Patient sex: M
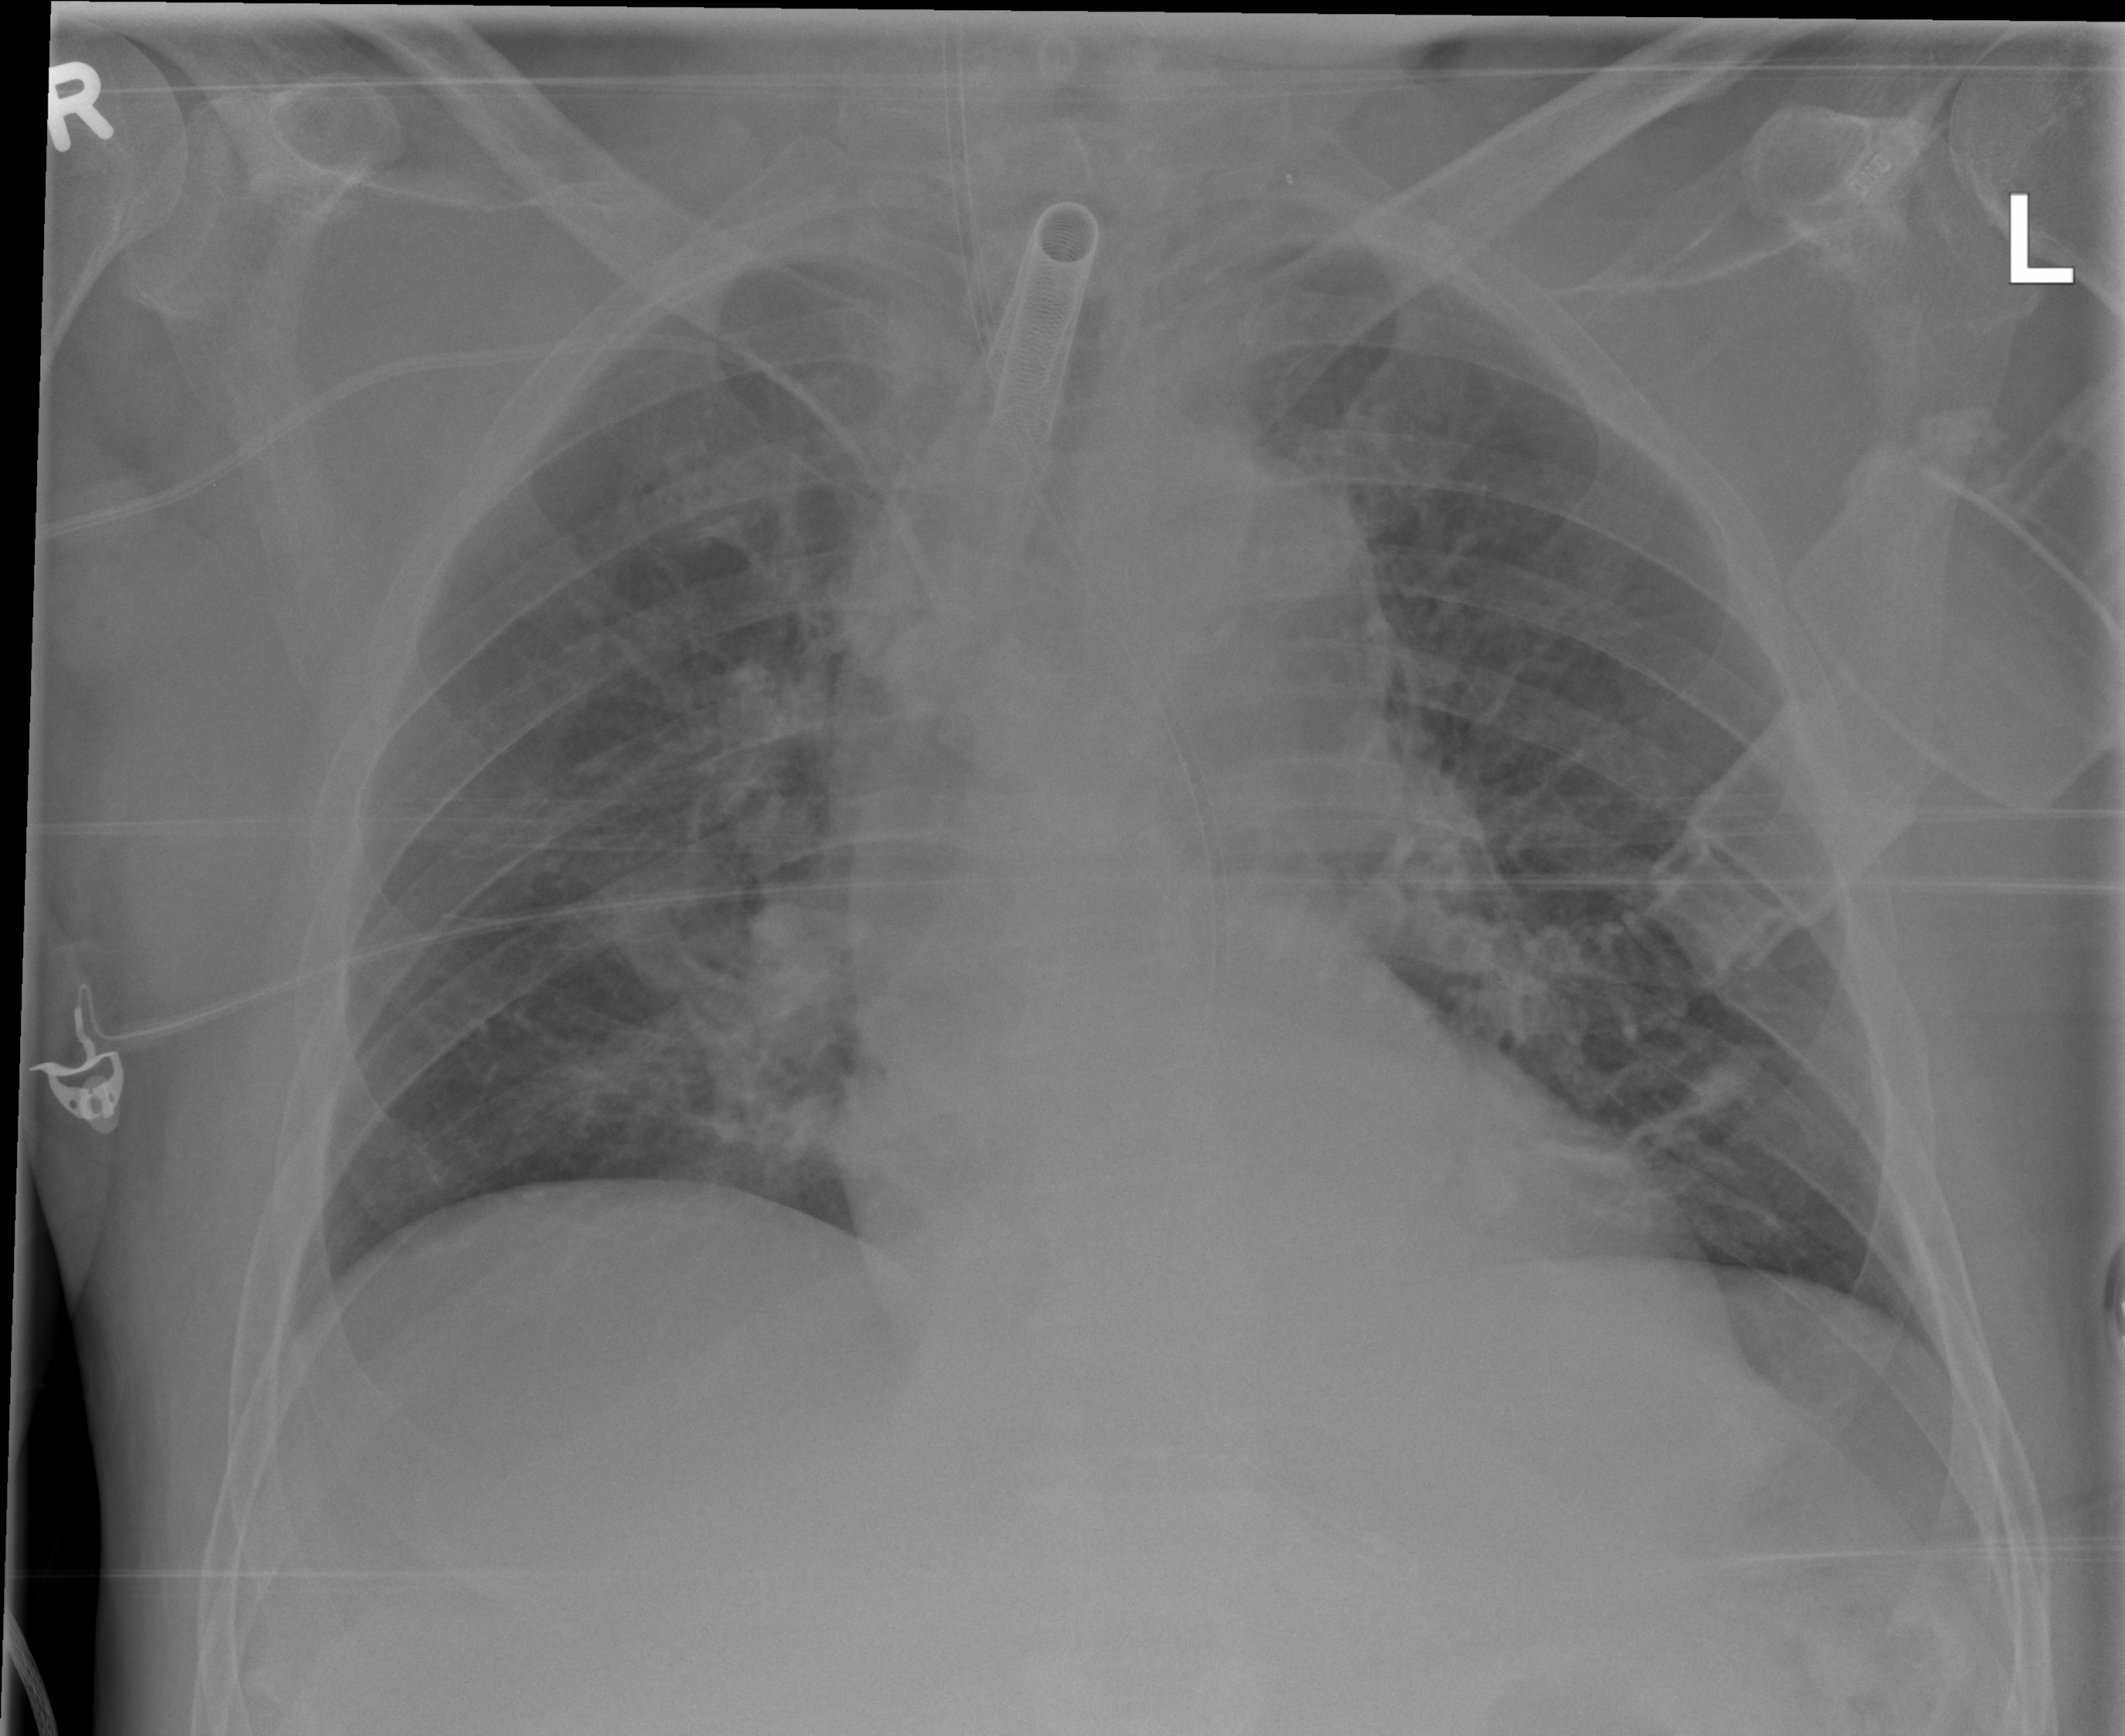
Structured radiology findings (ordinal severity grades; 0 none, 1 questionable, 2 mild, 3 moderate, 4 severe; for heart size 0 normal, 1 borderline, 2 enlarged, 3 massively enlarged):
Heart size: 1
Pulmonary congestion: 0
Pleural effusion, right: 0
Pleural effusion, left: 0
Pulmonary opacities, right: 2
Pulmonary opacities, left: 0
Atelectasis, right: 2
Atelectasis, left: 2